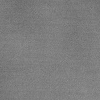
Atmospheric dust classification: dusty